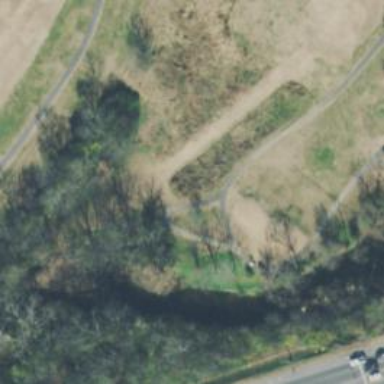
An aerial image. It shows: Path designated for golf carts.